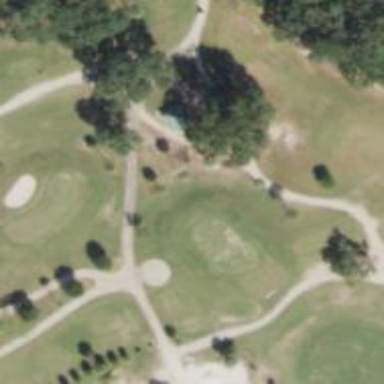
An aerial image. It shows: Service road used as golf cart path.